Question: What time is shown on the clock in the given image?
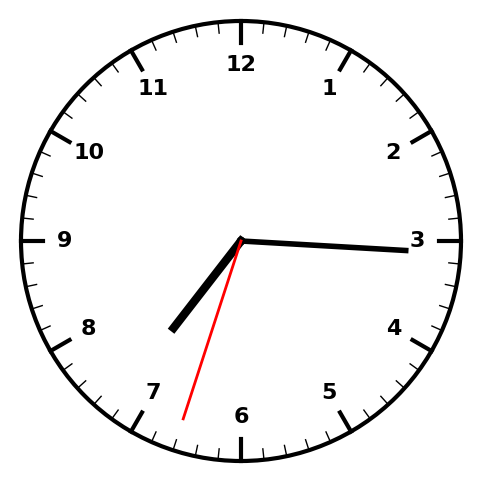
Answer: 07:15:33